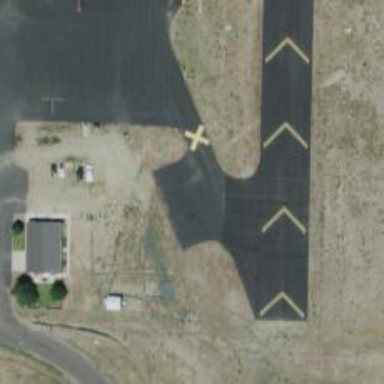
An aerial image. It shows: Image of taxiway at airport.